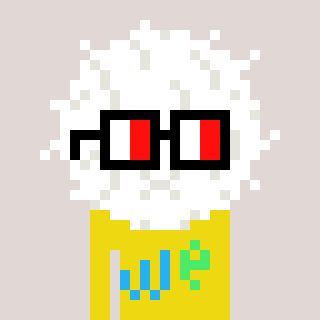
a pixel art character with square glasses with black frames and red eyes, a cottonball-shaped head and a yellow-colored body on a warm background